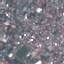
Land use / land cover: Residential